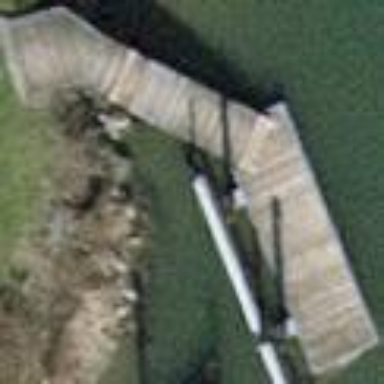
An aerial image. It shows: Man-made pier.